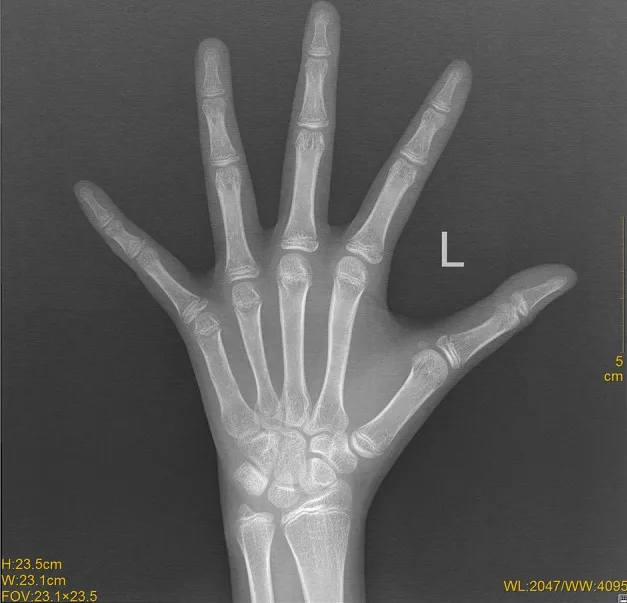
X-ray image of the left wrist. X-ray showed that the bone age was 13 years old.
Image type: radiology (x_ray)